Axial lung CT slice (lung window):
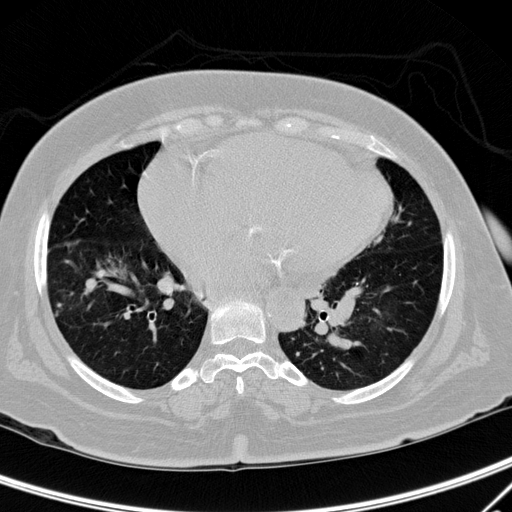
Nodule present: no